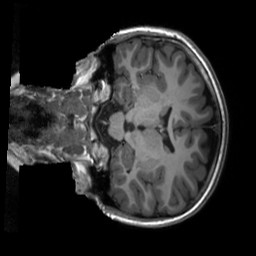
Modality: T1w
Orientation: coronal
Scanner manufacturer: siemens
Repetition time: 2.3 s
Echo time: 0.00229 s